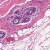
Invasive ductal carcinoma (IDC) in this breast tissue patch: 0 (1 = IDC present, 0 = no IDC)